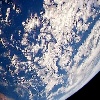
Label: cloud